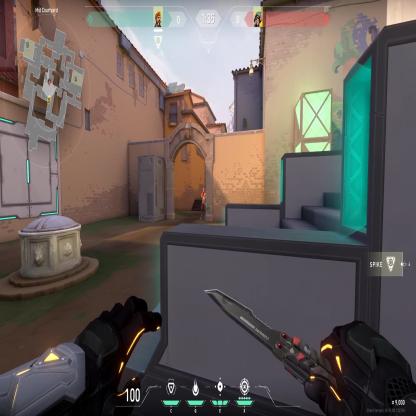
Label: enemy